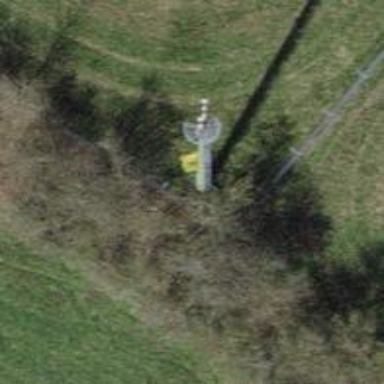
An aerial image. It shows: Communication tower.